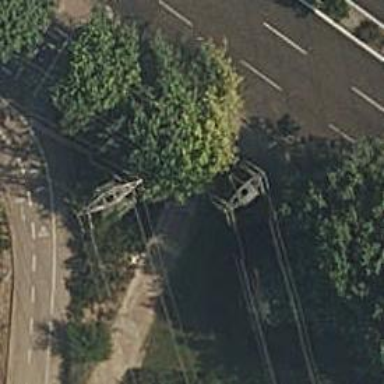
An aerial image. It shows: Power line is depicted.